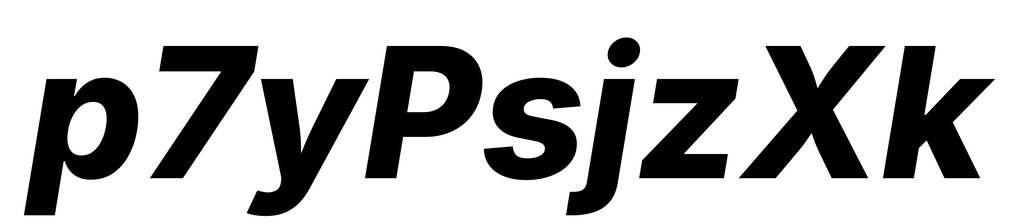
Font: Inter-Italic_ExtraBold_Italic